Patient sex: M
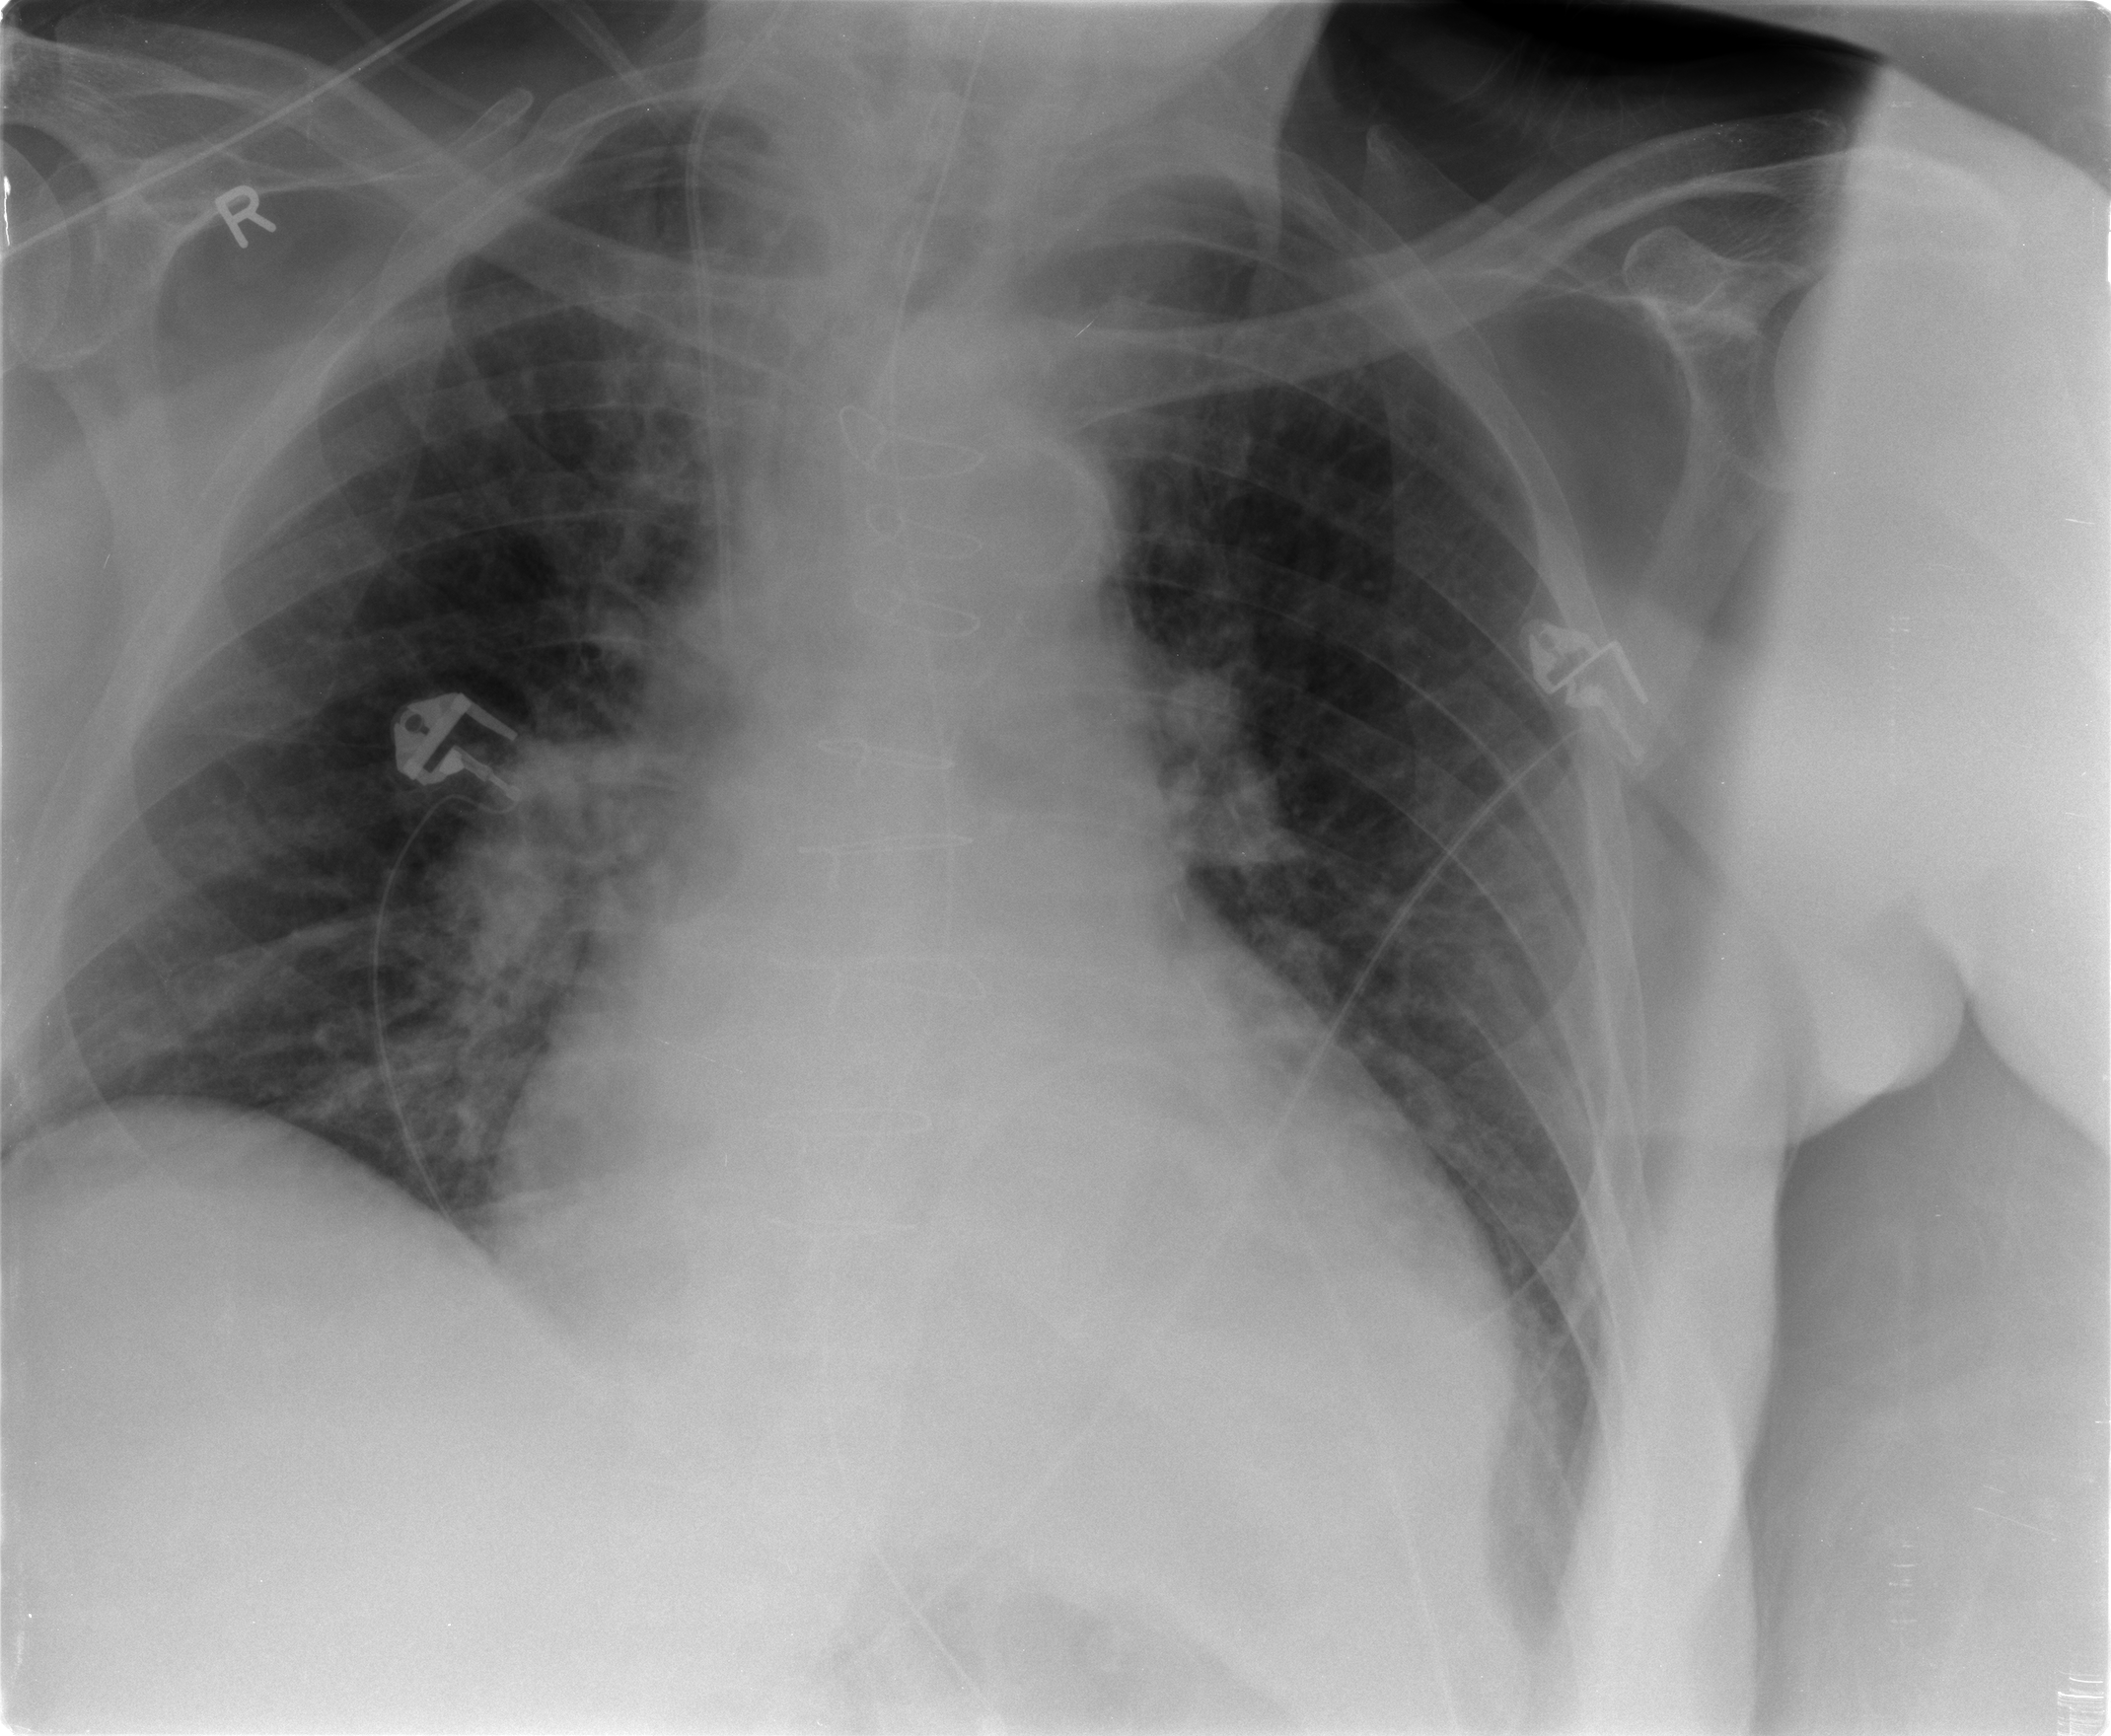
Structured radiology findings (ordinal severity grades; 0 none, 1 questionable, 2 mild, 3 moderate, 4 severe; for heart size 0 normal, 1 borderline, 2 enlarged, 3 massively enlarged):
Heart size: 2
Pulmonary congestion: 2
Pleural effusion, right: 0
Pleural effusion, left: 0
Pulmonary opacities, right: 2
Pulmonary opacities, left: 1
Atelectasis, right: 2
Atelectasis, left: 1